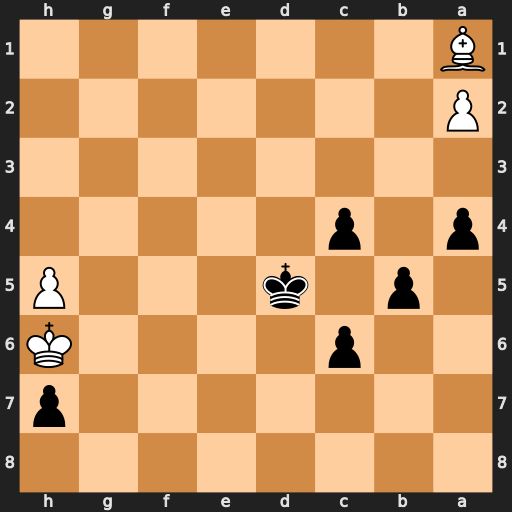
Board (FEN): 8/7p/2p4K/1p1k3P/p1p5/8/P7/B7
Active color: b
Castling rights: -
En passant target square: -
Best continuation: b4 Kxh7 c3